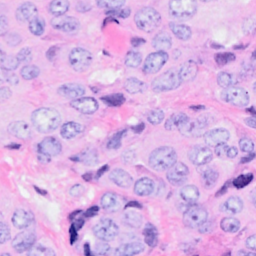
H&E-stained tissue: Breast